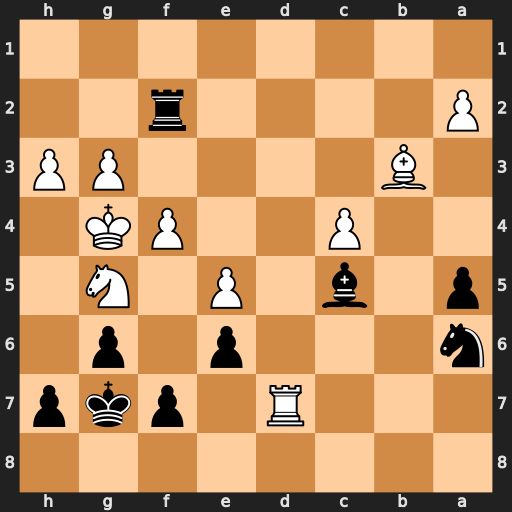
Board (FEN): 8/3R1pkp/n3p1p1/p1b1P1N1/2P2PK1/1B4PP/P4r2/8
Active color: b
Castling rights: -
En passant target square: -
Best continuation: h5+ Kh4 Rxf4+ gxf4 Bf2#